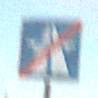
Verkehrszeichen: EndeAutbahn
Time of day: SunriseSunset
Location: Outdoor (Nature)
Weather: PartlyCloudy
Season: NotSpecified
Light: Natural